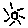
Label: sun